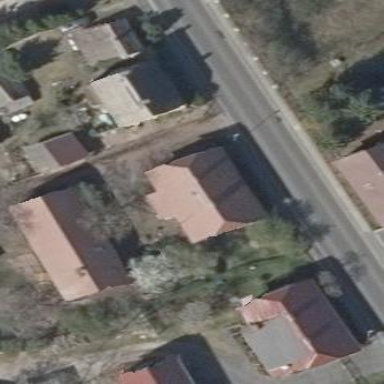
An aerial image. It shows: House with flat roof.